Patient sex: M
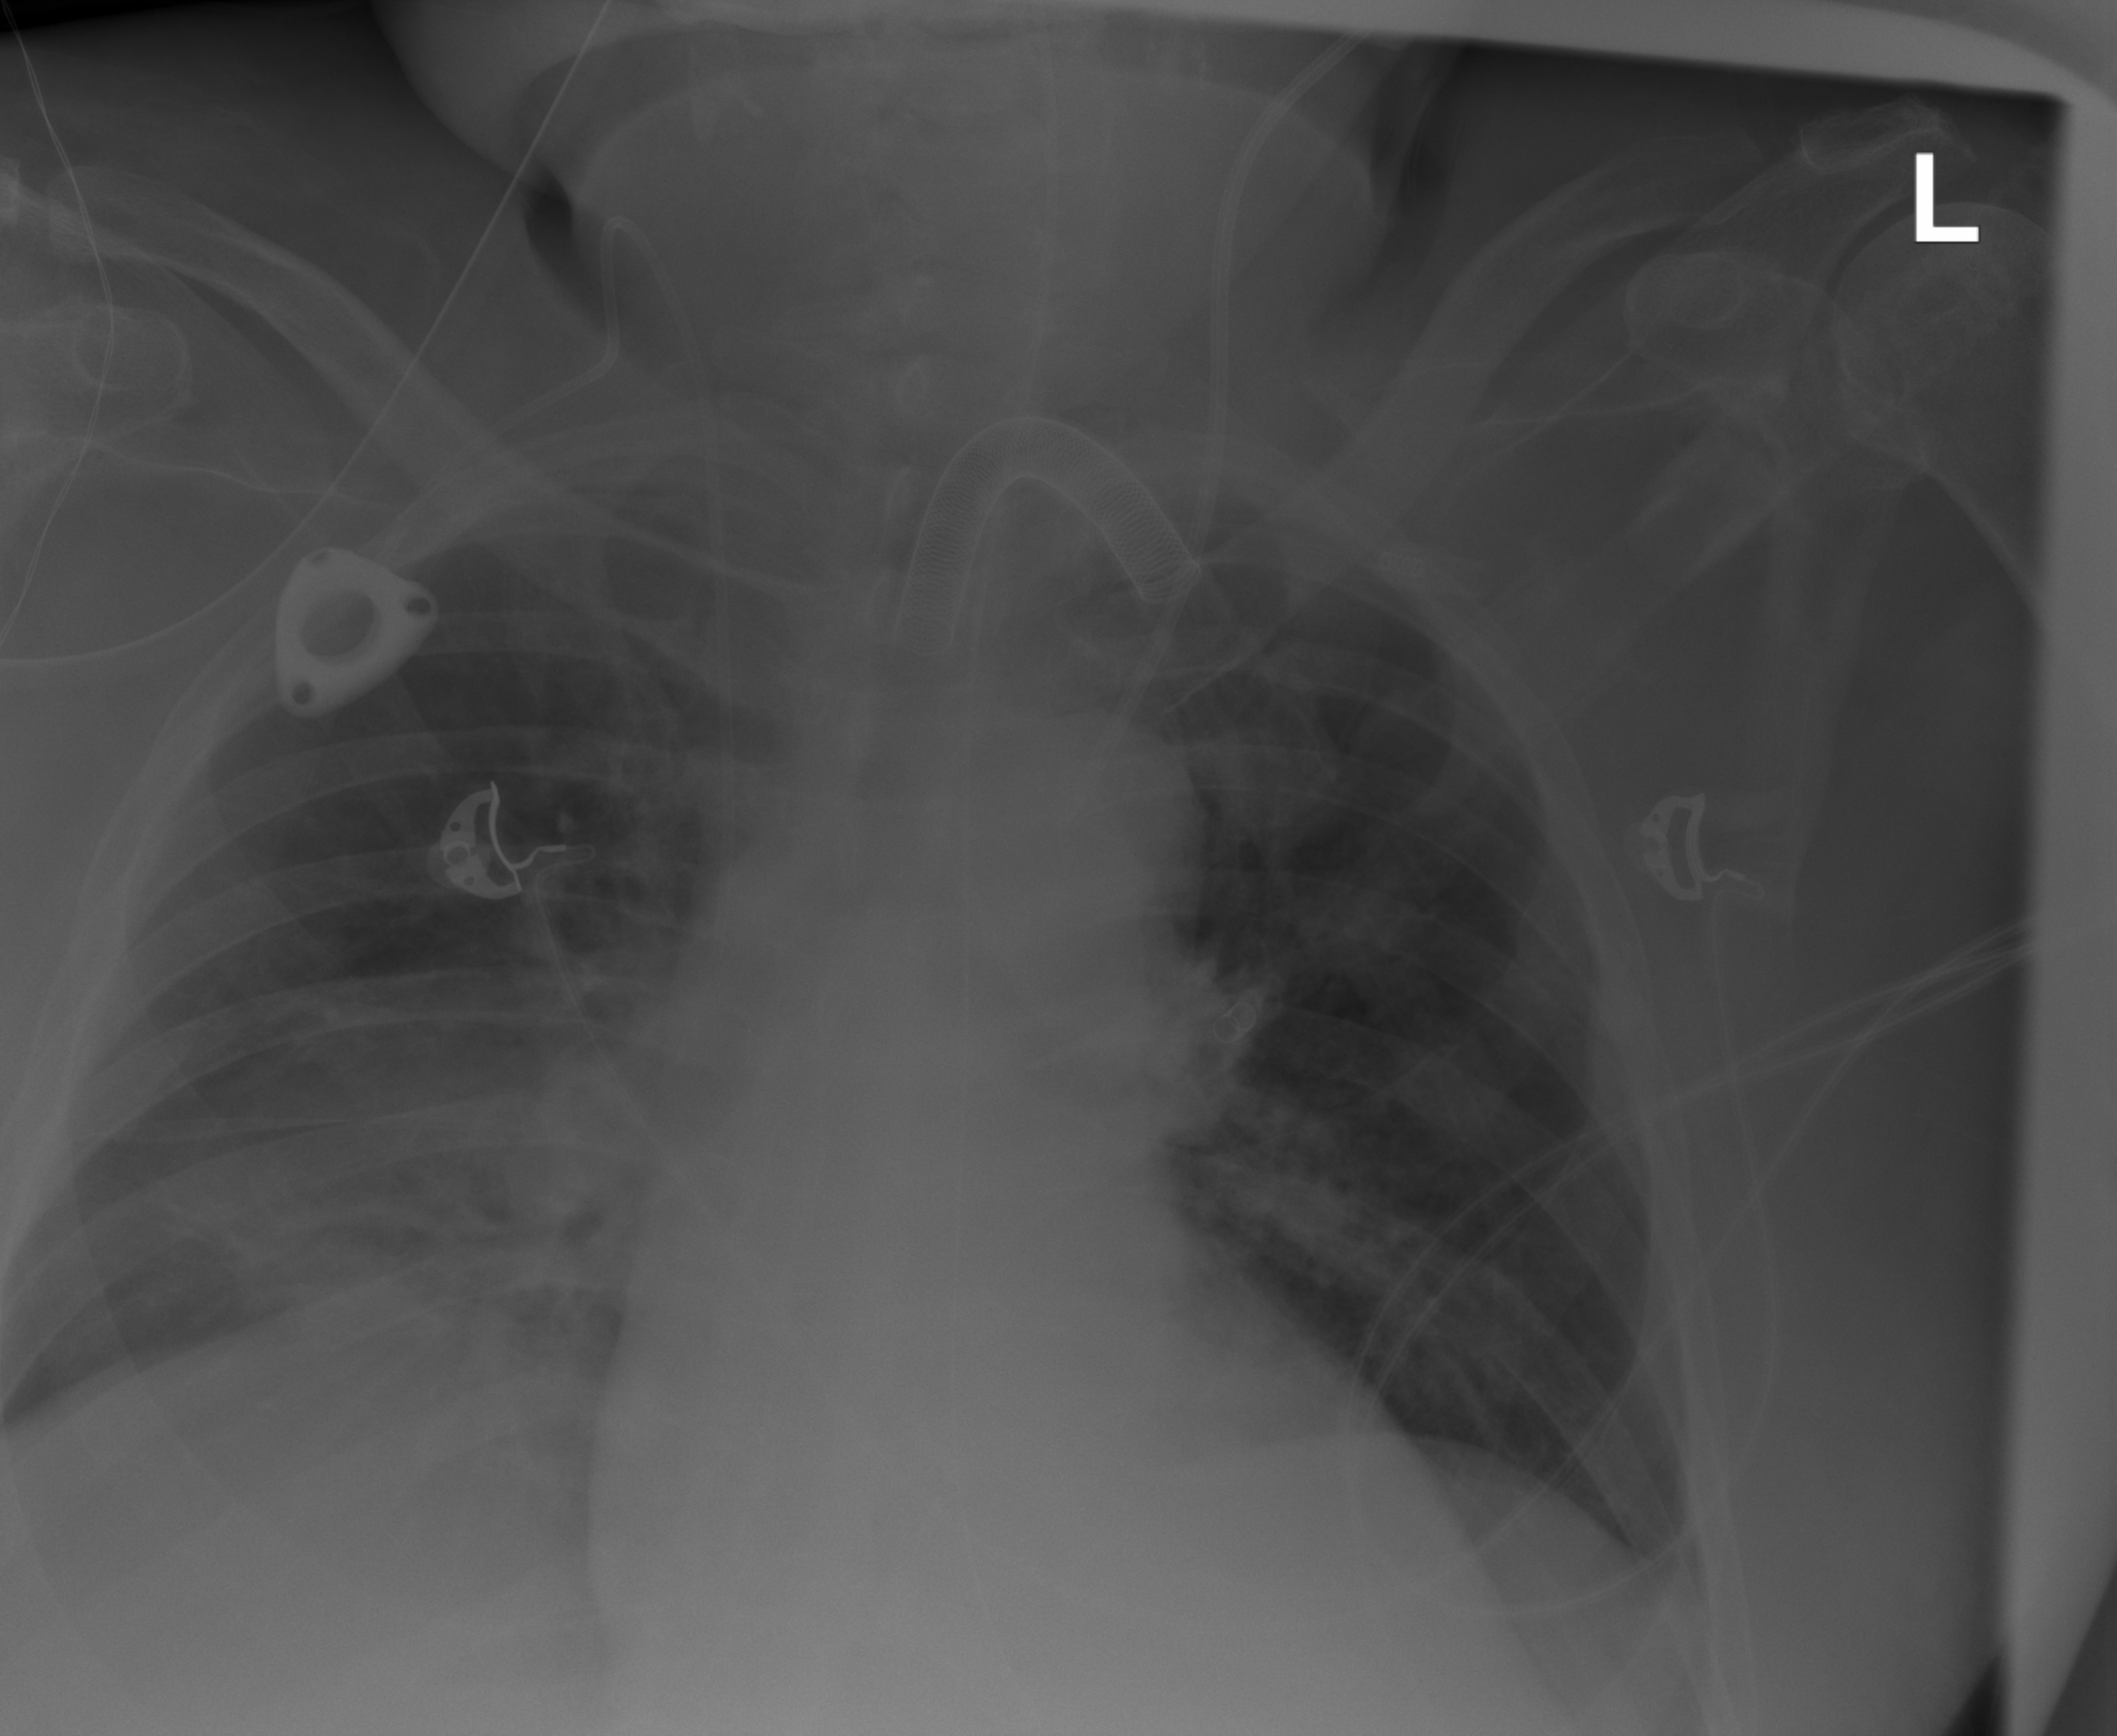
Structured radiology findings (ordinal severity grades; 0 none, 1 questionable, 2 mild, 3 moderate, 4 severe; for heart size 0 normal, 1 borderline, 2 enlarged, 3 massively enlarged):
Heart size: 2
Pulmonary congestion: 0
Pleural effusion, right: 1
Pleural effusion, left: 0
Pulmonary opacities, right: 0
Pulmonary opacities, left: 0
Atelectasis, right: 2
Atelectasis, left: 0